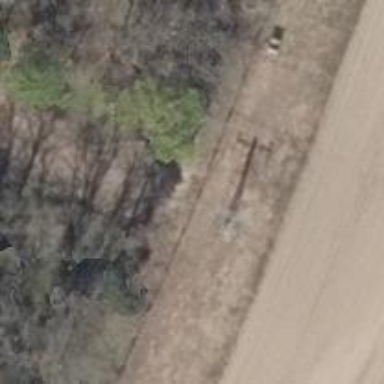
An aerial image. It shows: Power pole.